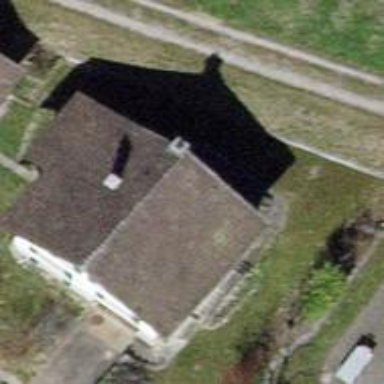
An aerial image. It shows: Gabled roofed house.